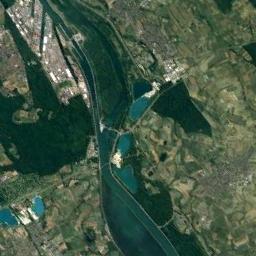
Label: river